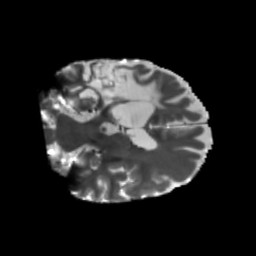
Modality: T2w
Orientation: coronal
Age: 46
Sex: male
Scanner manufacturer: siemens
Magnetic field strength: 3 T
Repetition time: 5.25 s
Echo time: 0.08 s